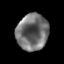
Tissue: prostate
Cell type: T cells
Senescence score: 0.2577
Nuclear area (px): 1132
Mean DAPI intensity: 112.246